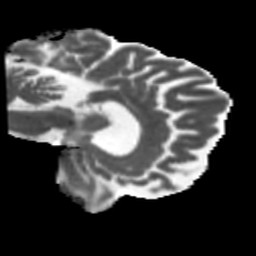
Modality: MD
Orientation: sagittal
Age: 68
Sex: female
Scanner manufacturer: siemens
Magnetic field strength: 3 T
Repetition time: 5.47 s
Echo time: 0.0854 s